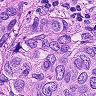
Metastatic tissue present: yes